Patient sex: F
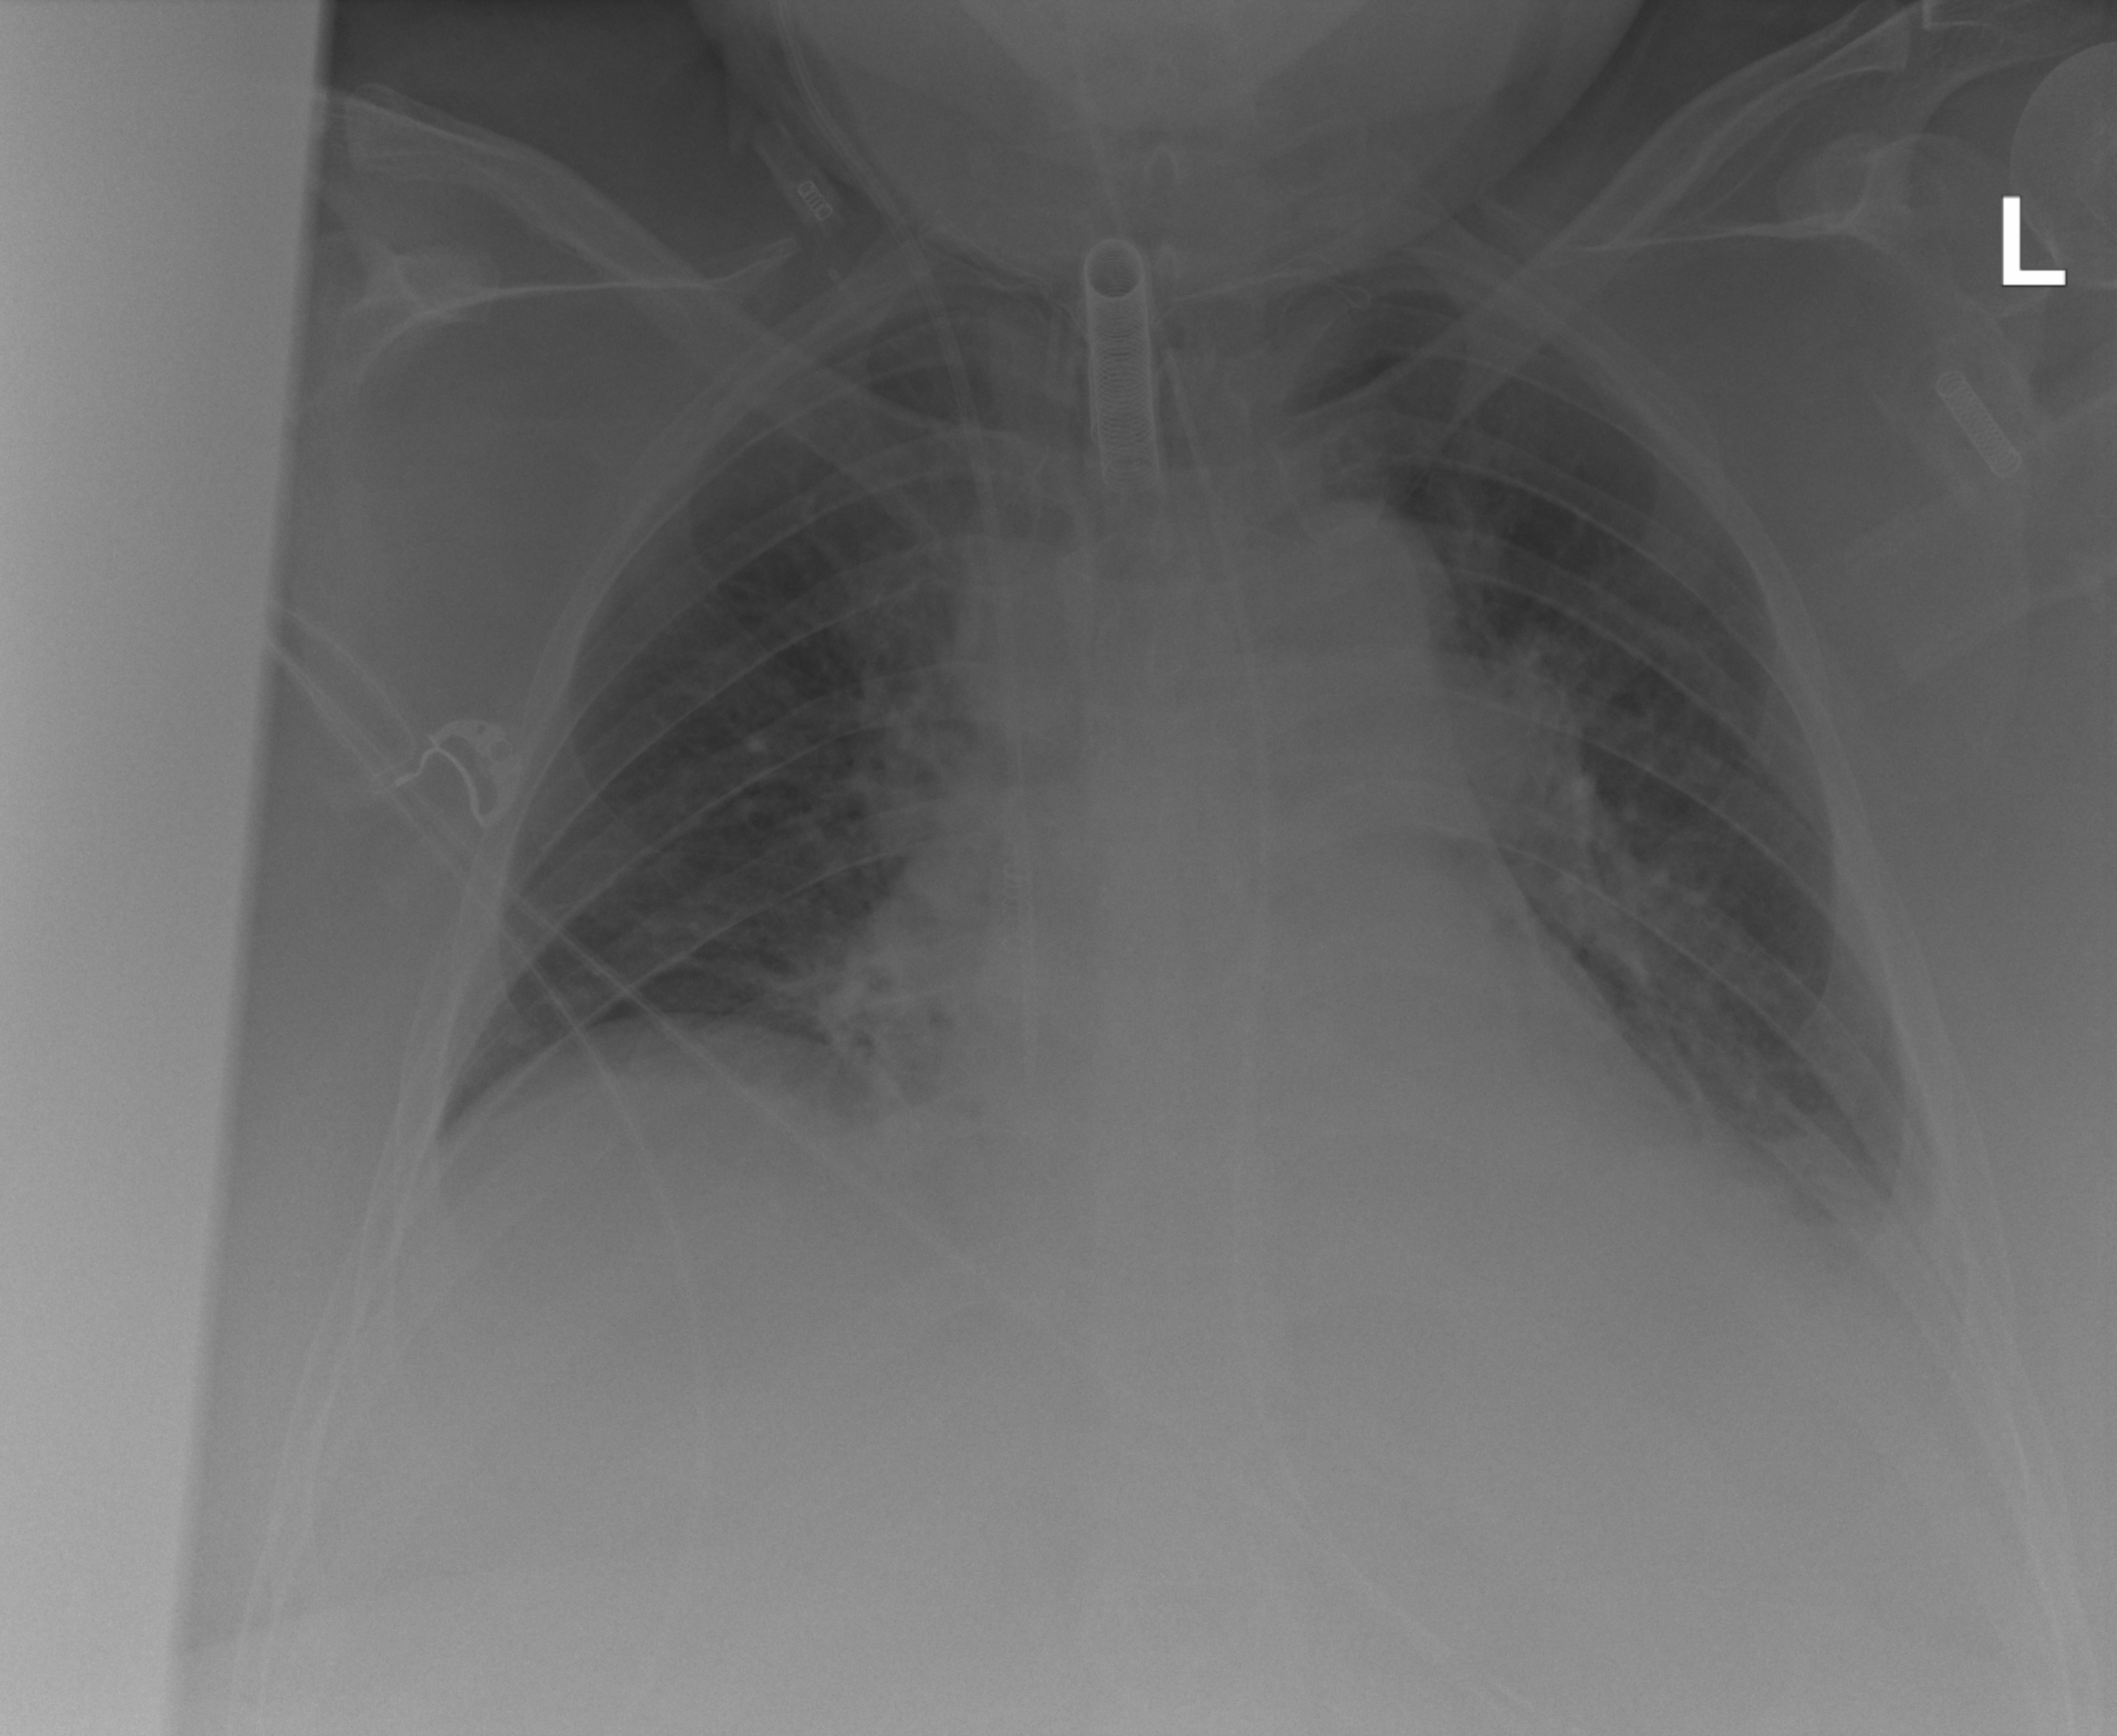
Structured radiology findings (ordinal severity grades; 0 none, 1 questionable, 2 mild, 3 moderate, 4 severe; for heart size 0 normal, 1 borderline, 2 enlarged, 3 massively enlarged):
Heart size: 2
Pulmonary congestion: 2
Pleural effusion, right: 0
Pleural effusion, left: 2
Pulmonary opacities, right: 2
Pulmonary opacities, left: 2
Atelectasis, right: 2
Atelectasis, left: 2